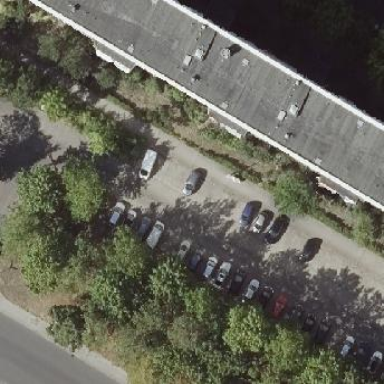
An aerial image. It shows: Parking available on the street side.